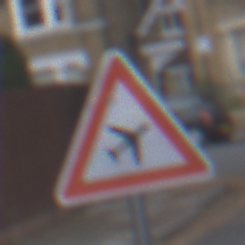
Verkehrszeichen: FlugbetriebLinks
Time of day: MorningAfternoon
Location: Outdoor (Urban)
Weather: Overcast
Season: NotSpecified
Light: Natural